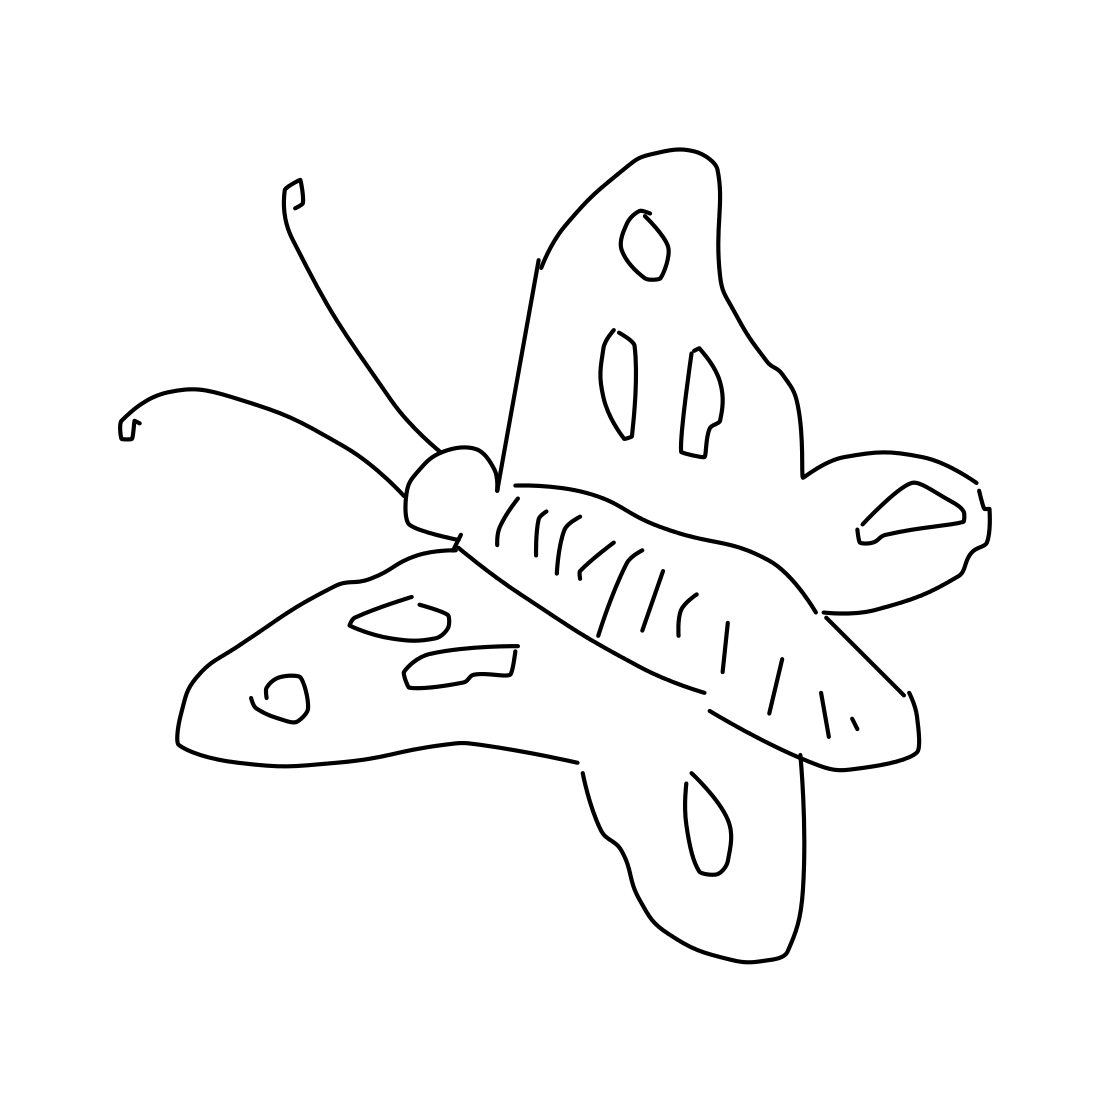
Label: butterfly